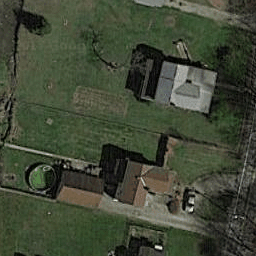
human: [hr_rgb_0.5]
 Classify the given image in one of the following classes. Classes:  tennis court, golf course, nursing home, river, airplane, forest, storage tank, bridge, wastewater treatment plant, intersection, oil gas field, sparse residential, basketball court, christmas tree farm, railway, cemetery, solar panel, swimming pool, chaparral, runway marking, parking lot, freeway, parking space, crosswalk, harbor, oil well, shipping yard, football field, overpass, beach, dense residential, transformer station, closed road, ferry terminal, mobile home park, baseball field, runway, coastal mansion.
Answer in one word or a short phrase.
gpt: sparse residential